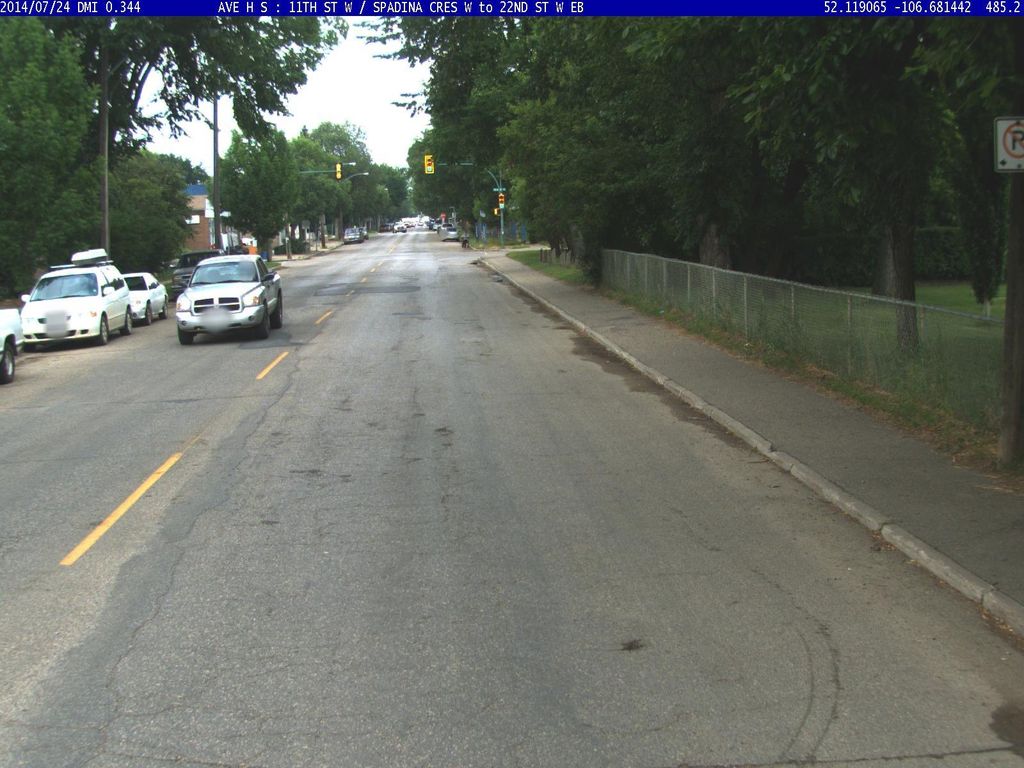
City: saskatoon